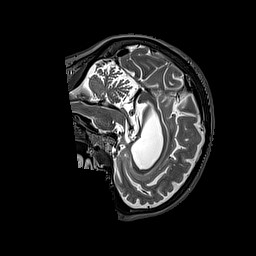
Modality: T2w
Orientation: sagittal
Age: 53
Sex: female
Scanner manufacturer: siemens
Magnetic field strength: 3 T
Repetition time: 3.2 s
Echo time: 0.567 s